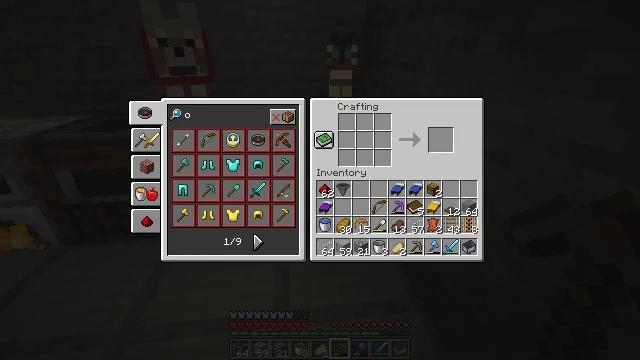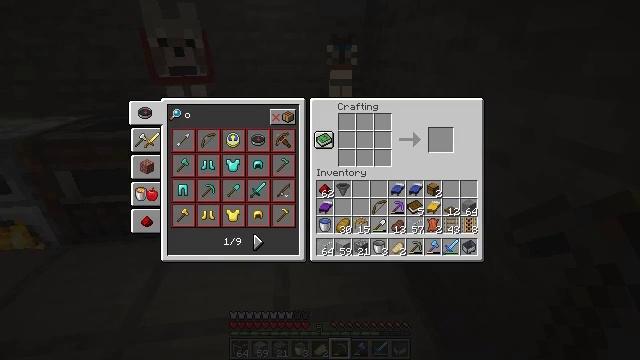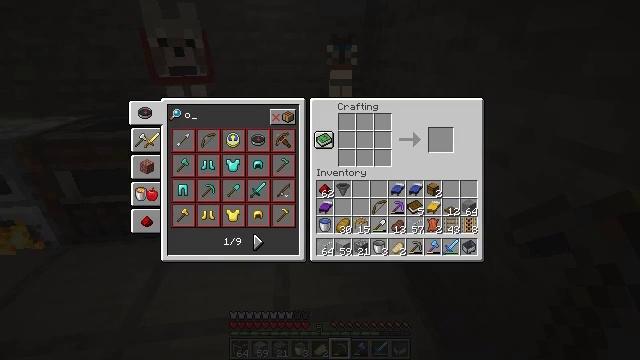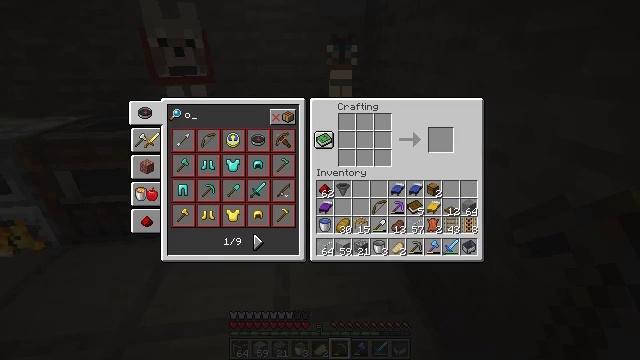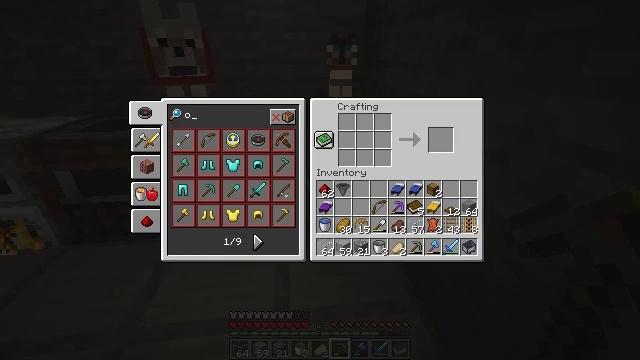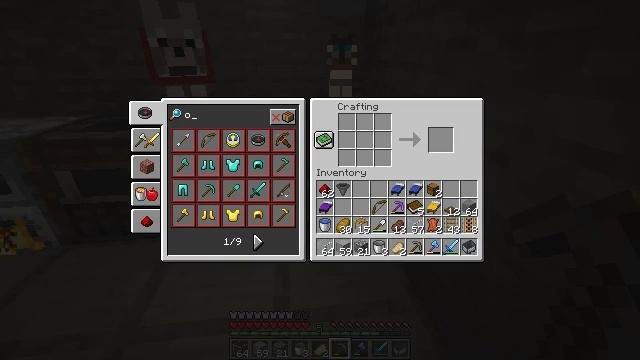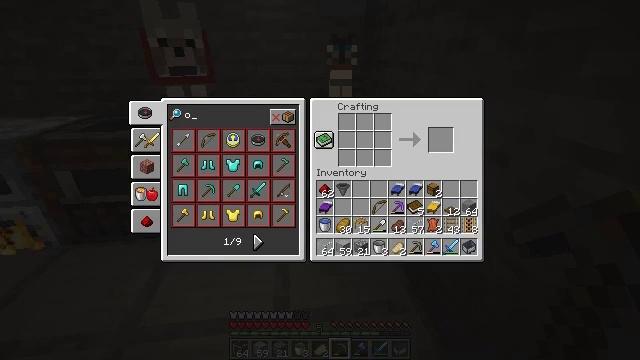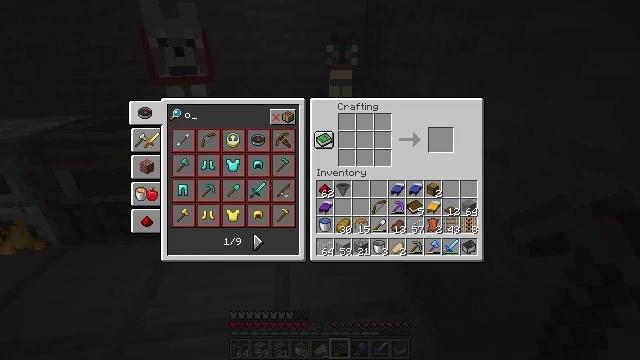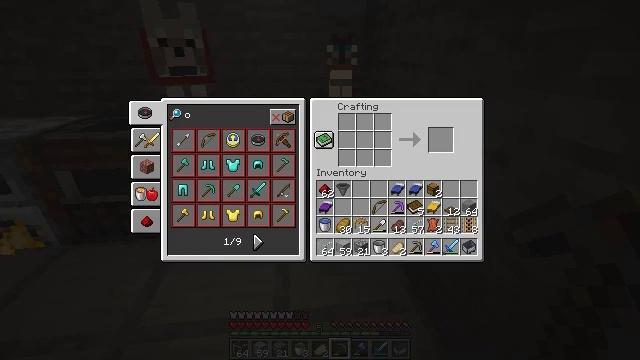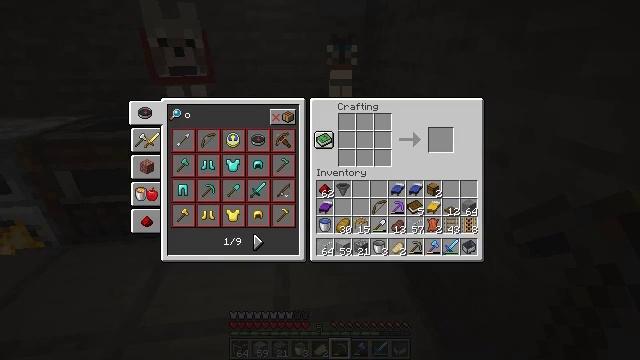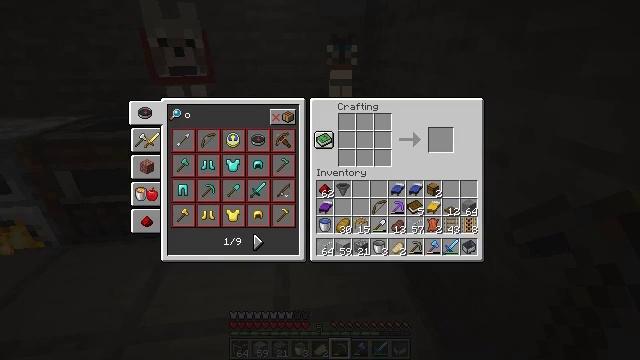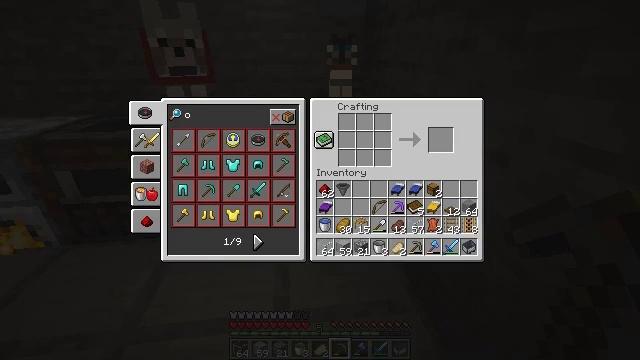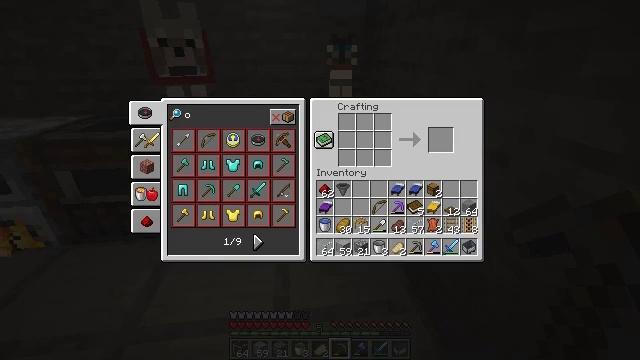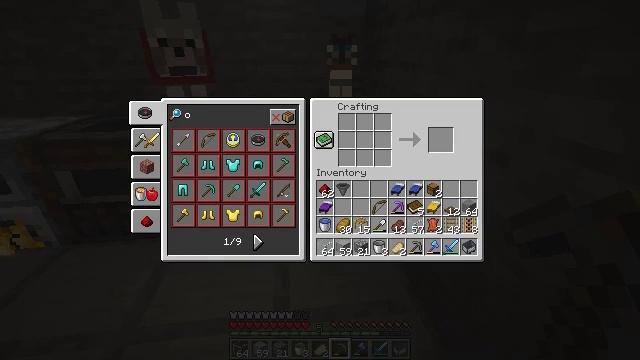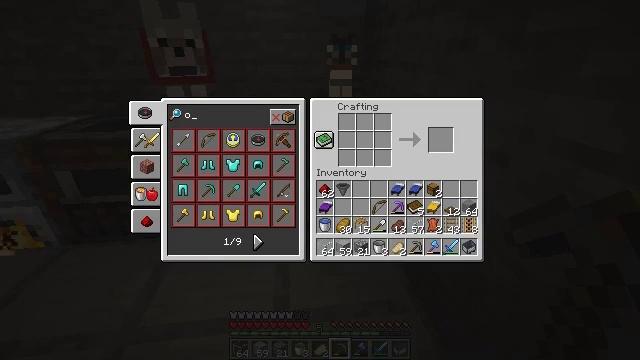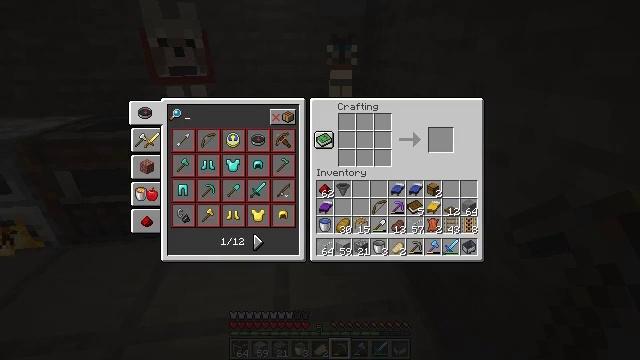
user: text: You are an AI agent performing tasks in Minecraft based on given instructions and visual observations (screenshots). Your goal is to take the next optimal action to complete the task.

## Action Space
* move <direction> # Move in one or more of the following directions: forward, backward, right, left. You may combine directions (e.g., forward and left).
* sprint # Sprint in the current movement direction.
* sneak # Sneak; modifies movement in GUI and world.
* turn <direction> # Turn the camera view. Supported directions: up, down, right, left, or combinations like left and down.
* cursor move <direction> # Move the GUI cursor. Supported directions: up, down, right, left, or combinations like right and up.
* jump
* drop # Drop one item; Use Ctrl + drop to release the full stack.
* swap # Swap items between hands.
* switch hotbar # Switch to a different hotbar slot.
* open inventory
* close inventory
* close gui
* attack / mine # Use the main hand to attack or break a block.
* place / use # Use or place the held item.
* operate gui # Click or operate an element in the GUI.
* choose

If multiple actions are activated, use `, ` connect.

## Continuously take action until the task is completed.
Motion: motion action
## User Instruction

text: Construct a dropper in the crafting grid.
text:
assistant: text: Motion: no_op
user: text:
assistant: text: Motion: no_op
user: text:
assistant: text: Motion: no_op
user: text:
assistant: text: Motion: no_op
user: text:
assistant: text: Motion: no_op
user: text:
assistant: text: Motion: no_op
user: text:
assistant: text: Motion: no_op
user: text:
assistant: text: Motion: no_op
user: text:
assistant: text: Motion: no_op
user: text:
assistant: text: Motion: no_op
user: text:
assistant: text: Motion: no_op
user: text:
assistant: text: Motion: no_op
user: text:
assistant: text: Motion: no_op
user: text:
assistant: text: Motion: no_op
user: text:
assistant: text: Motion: no_op
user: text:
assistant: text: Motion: no_op
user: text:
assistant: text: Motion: no_op
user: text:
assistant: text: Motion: no_op
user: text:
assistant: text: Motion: no_op
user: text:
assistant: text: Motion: no_op
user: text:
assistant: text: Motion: no_op
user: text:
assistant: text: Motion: no_op
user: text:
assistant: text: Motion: no_op
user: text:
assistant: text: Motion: no_op
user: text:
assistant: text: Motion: no_op
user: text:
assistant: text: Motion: no_op
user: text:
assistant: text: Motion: no_op
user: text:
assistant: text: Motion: move right
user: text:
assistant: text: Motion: move right
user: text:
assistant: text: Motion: no_op